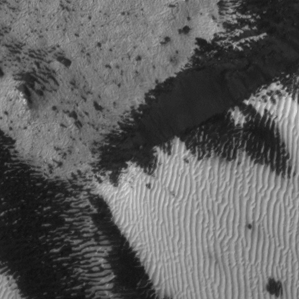
Label: frost